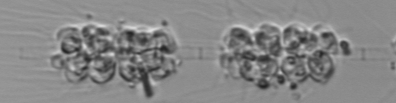
Label: Leptocylindrus_mediterraneus